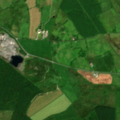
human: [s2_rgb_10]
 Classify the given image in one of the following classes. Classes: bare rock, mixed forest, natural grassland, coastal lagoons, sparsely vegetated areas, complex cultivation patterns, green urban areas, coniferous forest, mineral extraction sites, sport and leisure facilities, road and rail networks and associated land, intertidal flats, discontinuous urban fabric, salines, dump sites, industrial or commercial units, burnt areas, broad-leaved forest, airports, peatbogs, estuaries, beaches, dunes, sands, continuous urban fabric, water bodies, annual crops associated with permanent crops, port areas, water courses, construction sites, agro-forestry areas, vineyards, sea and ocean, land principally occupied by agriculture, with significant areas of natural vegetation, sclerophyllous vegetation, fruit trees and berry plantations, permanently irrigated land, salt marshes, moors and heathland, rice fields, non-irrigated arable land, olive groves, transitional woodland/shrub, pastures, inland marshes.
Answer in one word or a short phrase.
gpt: pastures, land principally occupied by agriculture, with significant areas of natural vegetation, coniferous forest